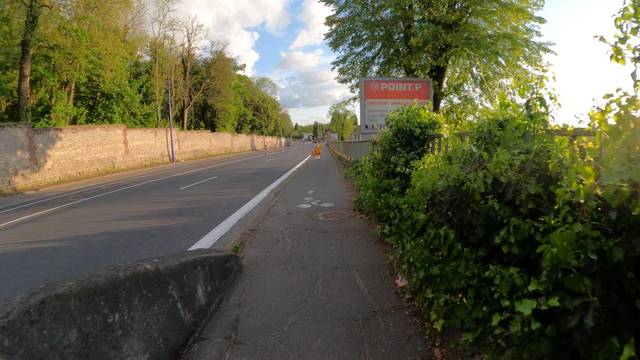
Region: France
Coordinates: 49.185, -0.315